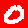
Digit: 0